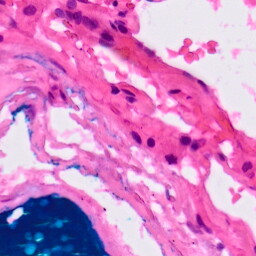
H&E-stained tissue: Lung